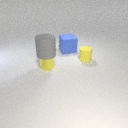
small yellow metal cylinder to the left of small yellow rubber cylinder